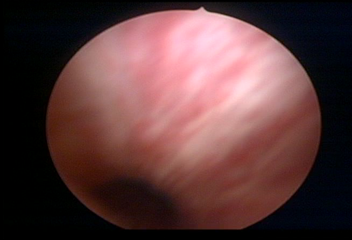
Modality: WLC
Class: Normal mucosa
Bladder cancer association: No